Question: i am trying to Implement a view pager for 1st time but my pager tab View displaying
default page count for fragment inside the AppBar here is ScreenShot

here is my xml code
'''
<?xml version="1.0" encoding="utf-8"?>
<android.support.v4.widget.DrawerLayout
xmlns:android="http://schemas.android.com/apk/res/android"
xmlns:app="http://schemas.android.com/apk/res-auto"
xmlns:tools="http://schemas.android.com/tools"
android:id="@+id/drawer_layout"
android:layout_width="match_parent"
android:layout_height="match_parent"
android:fitsSystemWindows="true"
tools:openDrawer="start">
<include
layout="@layout/app_bar_main"
android:layout_width="match_parent"
android:layout_height="match_parent"
android:id="@+id/appBar"/>
<android.support.design.widget.NavigationView
android:id="@+id/nav_view"
android:layout_width="wrap_content"
android:layout_height="match_parent"
android:layout_gravity="start"
android:fitsSystemWindows="true"
app:headerLayout="@layout/nav_header_main"
app:menu="@menu/activity_main_drawer" />
<RelativeLayout
android:layout_width="match_parent"
android:layout_height="match_parent"
android:layout_below="@+id/appBar"
android:clickable="true">
<android.support.v4.view.ViewPager
xmlns:android="http://schemas.android.com/apk/res/android"
android:id="@+id/pager"
android:layout_width="match_parent"
android:layout_height="match_parent"
>
<android.support.v4.view.PagerTabStrip
android:id="@+id/pager_header"
android:layout_width="match_parent"
android:layout_height="wrap_content"
android:layout_gravity="top"
android:layout_marginTop="30dp"
android:paddingBottom="4dp"
android:paddingTop="4dp"
/>
</android.support.v4.view.ViewPager>
</RelativeLayout>
</android.support.v4.widget.DrawerLayout>
'''
please try to provide me a possible solution
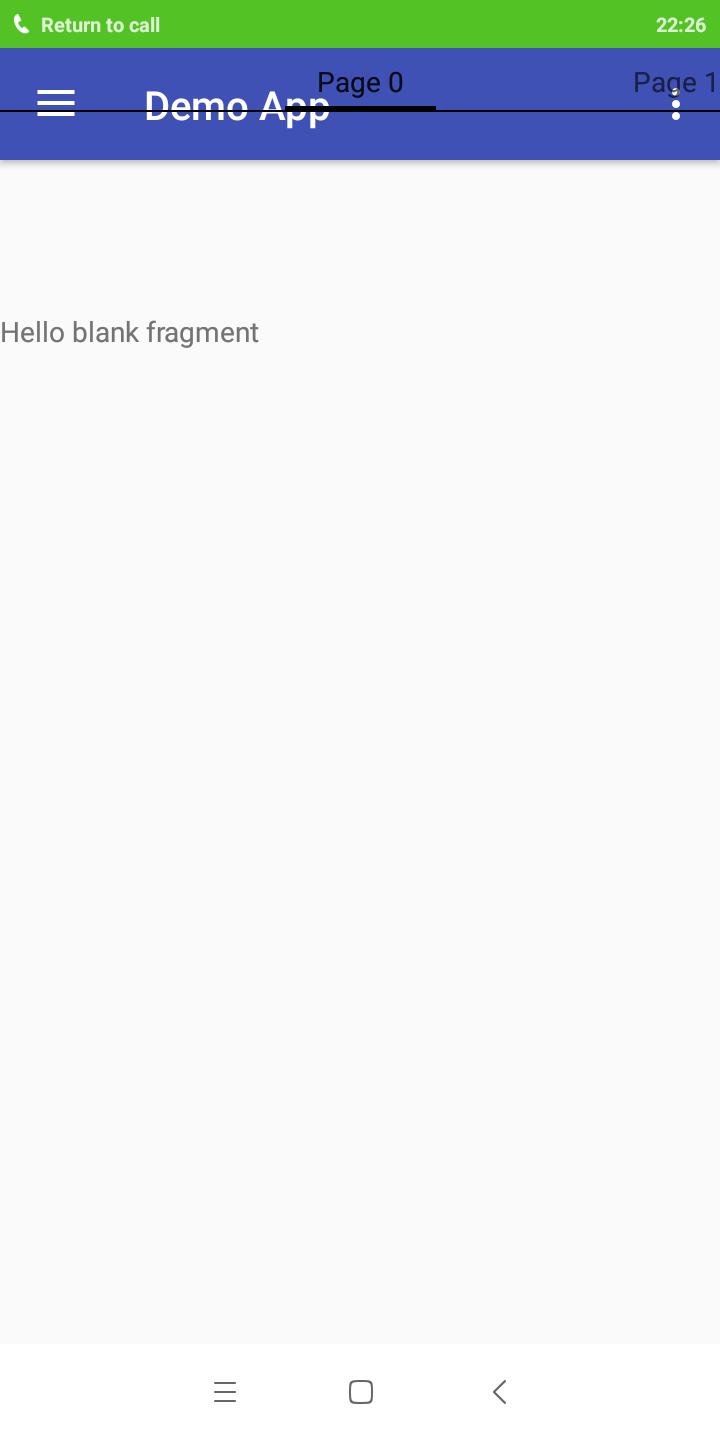
Answer: add in ViewPager 'android:marginTop="?attr/actionBarSize"' like below
'''
<android.support.v4.view.ViewPager
xmlns:android="http://schemas.android.com/apk/res/android"
android:id="@+id/pager"
android:layout_width="match_parent"
android:layout_height="match_parent"
android:marginTop="?attr/actionBarSize" //change here
>
<android.support.v4.view.PagerTabStrip
android:id="@+id/pager_header"
android:layout_width="match_parent"
android:layout_height="wrap_content"
android:layout_gravity="top"
android:layout_marginTop="30dp"
android:paddingBottom="4dp"
android:paddingTop="4dp"
/>
</android.support.v4.view.ViewPager>
'''